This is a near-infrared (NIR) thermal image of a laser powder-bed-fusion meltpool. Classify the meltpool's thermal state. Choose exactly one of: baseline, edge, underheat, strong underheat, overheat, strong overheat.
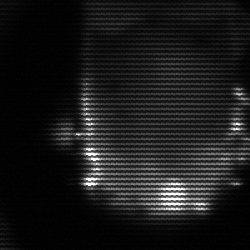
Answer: baseline